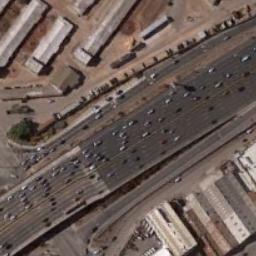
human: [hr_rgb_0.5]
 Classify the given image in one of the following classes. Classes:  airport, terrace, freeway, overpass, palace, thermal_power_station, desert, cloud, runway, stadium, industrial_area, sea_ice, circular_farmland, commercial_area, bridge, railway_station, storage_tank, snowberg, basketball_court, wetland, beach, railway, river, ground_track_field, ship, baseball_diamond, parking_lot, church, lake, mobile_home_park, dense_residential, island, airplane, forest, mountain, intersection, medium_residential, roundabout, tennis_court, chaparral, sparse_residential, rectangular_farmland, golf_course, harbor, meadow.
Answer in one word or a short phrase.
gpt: freeway